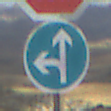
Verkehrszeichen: VorgeschriebeneFahrtrichtungGeradeausOderLinks
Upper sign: Stop
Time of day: Midday
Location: Outdoor (Nature)
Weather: PartlyCloudy
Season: NotSpecified
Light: Natural